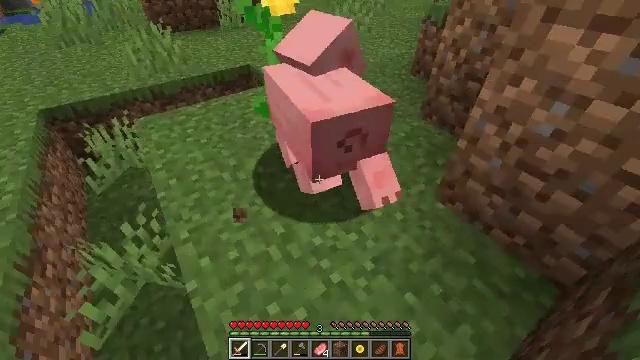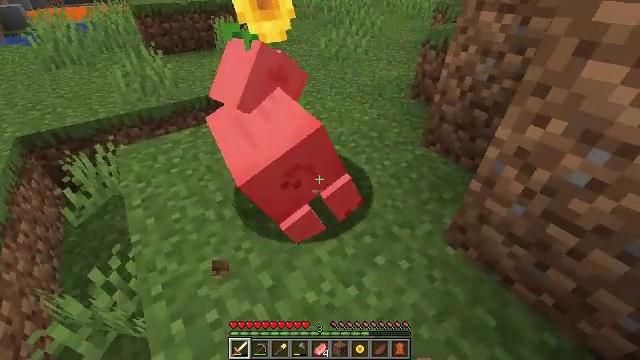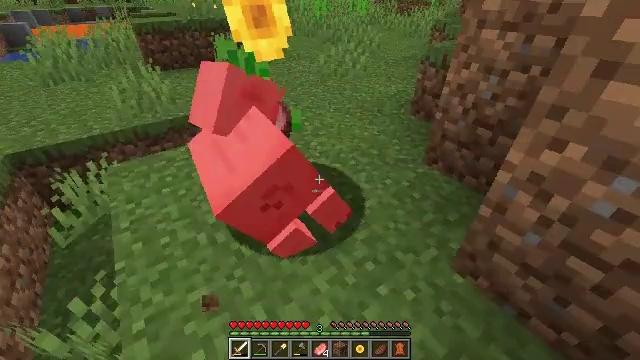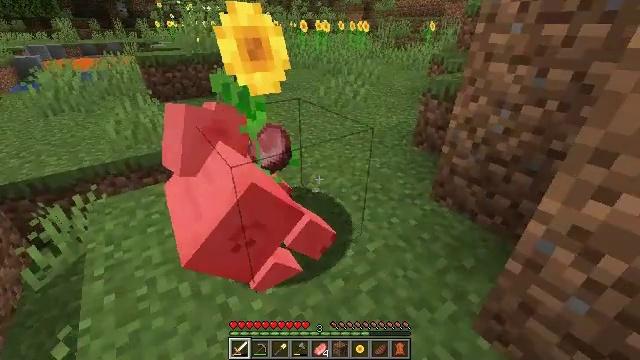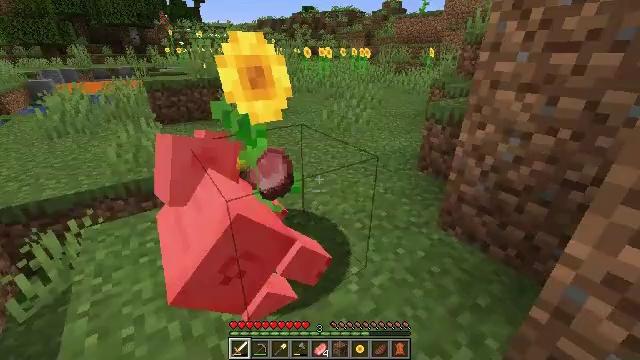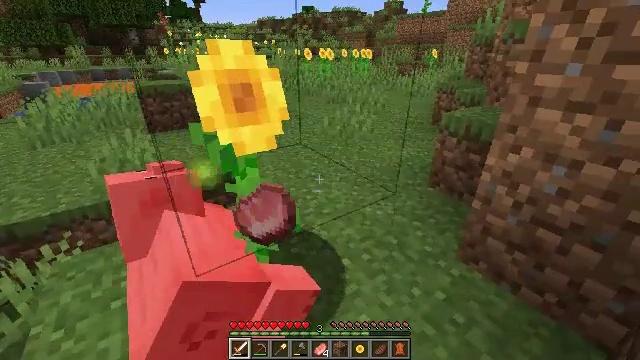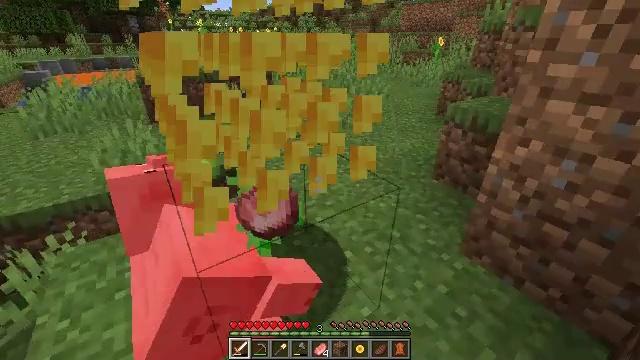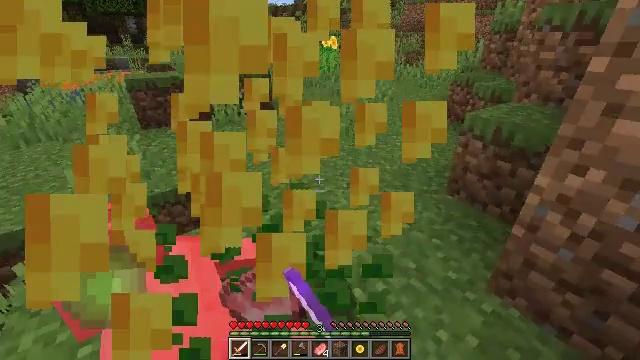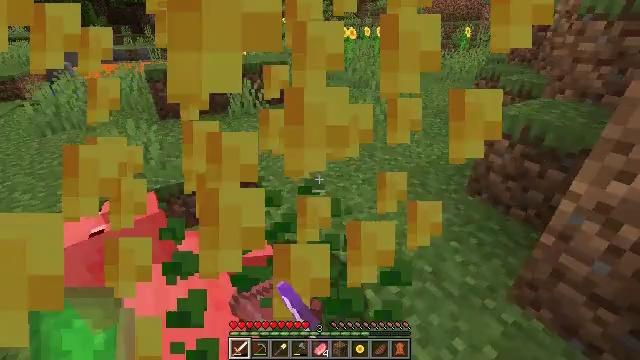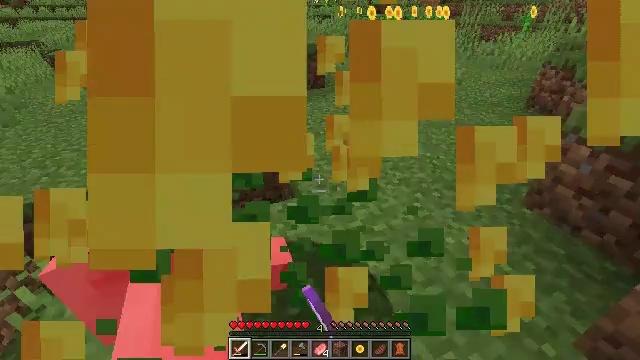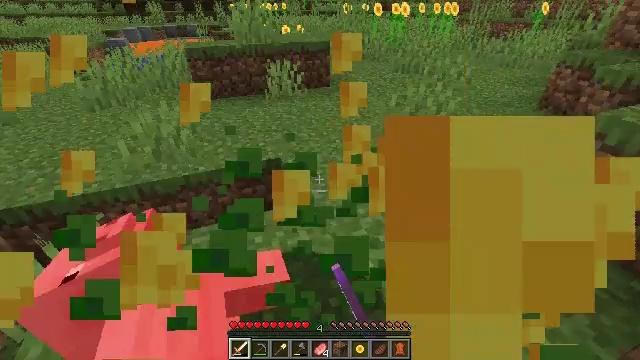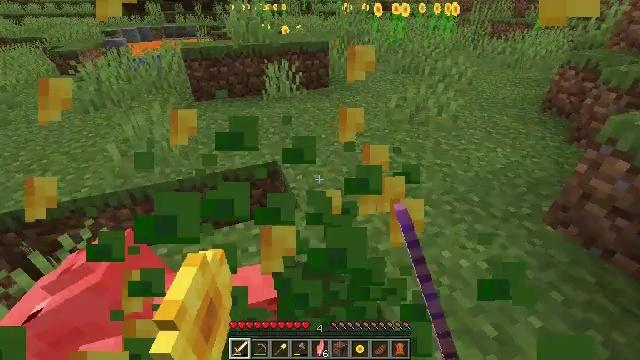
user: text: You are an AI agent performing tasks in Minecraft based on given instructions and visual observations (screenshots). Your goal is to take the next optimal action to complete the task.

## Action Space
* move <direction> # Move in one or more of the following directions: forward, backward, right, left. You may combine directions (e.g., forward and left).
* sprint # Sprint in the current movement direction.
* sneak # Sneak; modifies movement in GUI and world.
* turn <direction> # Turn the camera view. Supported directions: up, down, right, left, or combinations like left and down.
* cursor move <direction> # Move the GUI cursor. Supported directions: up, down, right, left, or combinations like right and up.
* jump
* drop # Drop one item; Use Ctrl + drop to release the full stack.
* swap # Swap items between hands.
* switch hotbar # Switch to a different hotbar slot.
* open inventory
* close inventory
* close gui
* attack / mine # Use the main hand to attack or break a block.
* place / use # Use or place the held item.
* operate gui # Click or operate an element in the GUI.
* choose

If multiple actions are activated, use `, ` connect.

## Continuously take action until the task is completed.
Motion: motion action
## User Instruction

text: Attack the sunflower to harvest it.
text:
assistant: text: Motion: move forward, turn up
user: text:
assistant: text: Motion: move forward, turn up
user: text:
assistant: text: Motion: move forward, turn up
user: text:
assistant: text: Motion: move forward, turn up
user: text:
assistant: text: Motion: move forward
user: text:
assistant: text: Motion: move forward, turn down, attack / mine
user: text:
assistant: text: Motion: move forward, attack / mine
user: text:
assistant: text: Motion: move forward, turn left and down, attack / mine
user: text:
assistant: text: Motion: move forward, turn left and down
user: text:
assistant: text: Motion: turn left
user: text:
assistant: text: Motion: no_op
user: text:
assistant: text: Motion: no_op